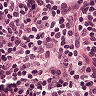
Metastatic tissue present: no